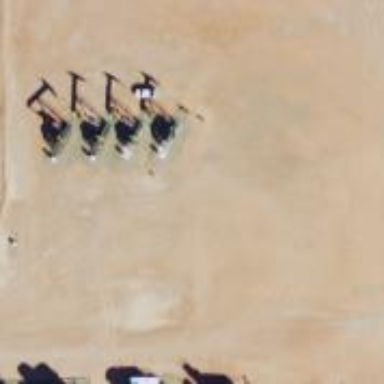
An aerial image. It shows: Petroleum well.